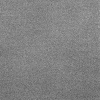
Atmospheric dust classification: dusty